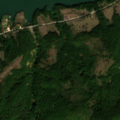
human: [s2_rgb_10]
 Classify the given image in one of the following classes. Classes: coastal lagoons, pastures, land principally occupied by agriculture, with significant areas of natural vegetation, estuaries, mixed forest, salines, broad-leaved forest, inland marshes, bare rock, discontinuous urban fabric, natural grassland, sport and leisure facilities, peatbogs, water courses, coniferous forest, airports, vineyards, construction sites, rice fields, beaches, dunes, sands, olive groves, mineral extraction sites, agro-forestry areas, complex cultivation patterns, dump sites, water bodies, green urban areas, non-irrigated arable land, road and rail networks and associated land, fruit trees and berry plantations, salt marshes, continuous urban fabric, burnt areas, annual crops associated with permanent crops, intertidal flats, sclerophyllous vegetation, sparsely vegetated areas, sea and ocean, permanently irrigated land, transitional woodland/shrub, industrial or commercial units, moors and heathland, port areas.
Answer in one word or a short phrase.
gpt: land principally occupied by agriculture, with significant areas of natural vegetation, broad-leaved forest, transitional woodland/shrub, water courses